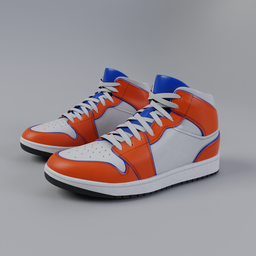
Label: people